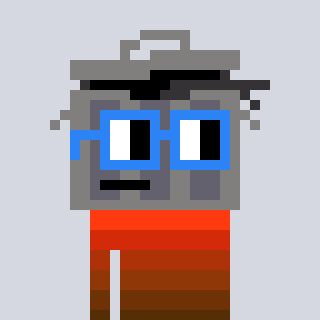
a pixel art character with square blue glasses, a trashcan-shaped head and a teal-colored body on a cool background